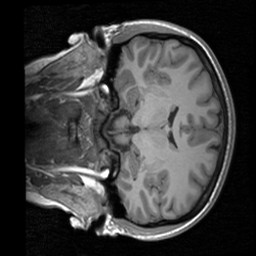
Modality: T1w
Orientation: coronal
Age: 22
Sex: female
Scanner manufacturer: siemens
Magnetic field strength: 3 T
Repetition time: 1.9 s
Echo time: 0.00226 s